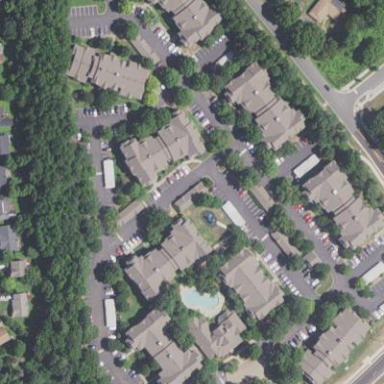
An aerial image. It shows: Residential area with apartments.